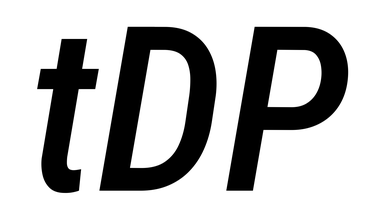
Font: Roboto-Italic_Condensed_Medium_Italic